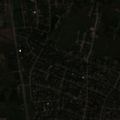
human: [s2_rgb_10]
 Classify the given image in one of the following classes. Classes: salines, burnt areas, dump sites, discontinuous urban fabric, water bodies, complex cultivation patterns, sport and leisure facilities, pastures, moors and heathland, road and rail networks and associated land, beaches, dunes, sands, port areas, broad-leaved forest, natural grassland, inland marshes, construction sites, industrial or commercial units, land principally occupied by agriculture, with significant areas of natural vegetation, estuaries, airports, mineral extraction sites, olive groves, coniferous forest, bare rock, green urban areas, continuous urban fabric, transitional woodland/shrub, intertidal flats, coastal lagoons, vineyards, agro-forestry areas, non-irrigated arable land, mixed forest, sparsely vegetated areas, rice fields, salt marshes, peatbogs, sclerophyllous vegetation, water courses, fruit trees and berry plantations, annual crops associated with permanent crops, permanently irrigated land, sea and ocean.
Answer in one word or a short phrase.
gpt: discontinuous urban fabric, complex cultivation patterns